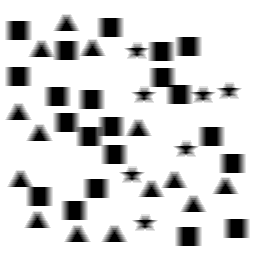
Squares: 21
Triangles: 14
Stars: 7
Total shapes: 42